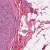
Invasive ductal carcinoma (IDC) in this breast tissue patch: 0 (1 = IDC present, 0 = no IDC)